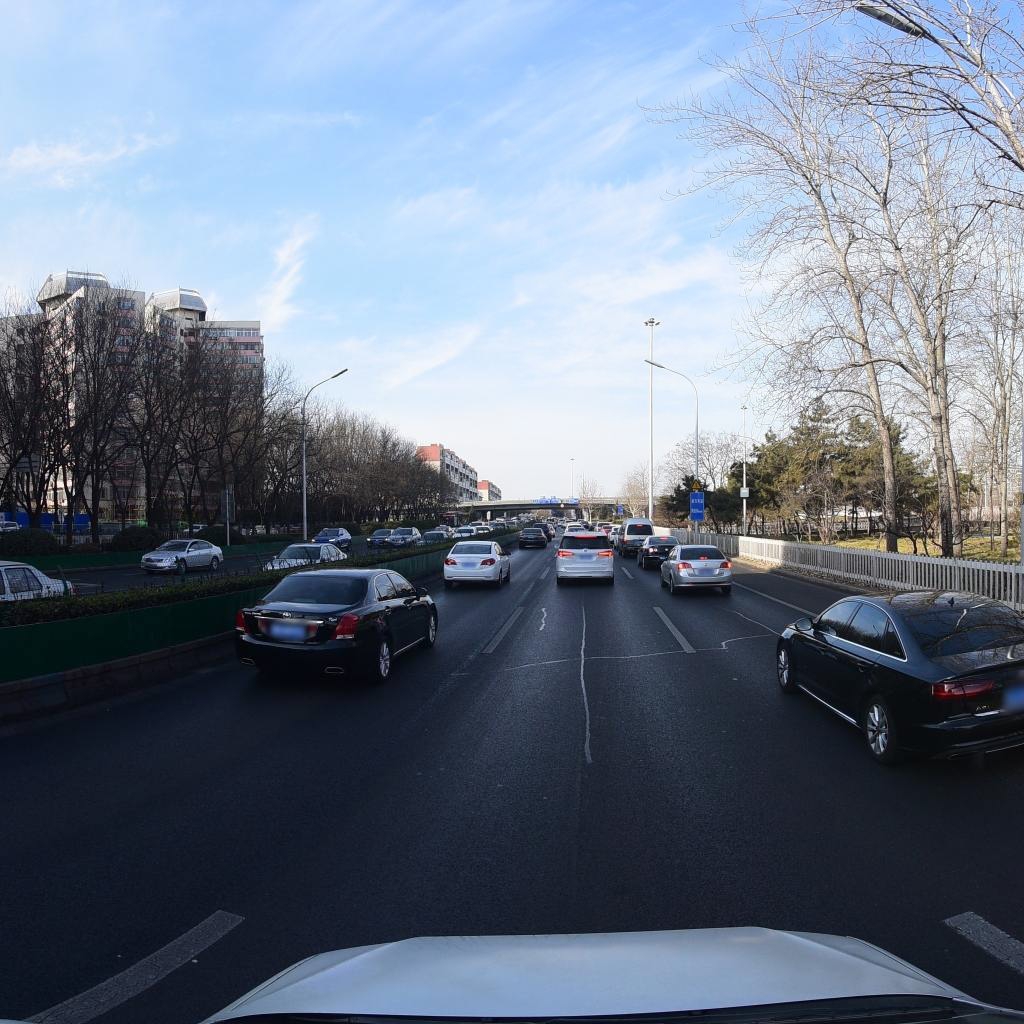
Region: Fengtai
Road damage annotations: transverse patch, longitudinal patch, longitudinal patch, longitudinal patch